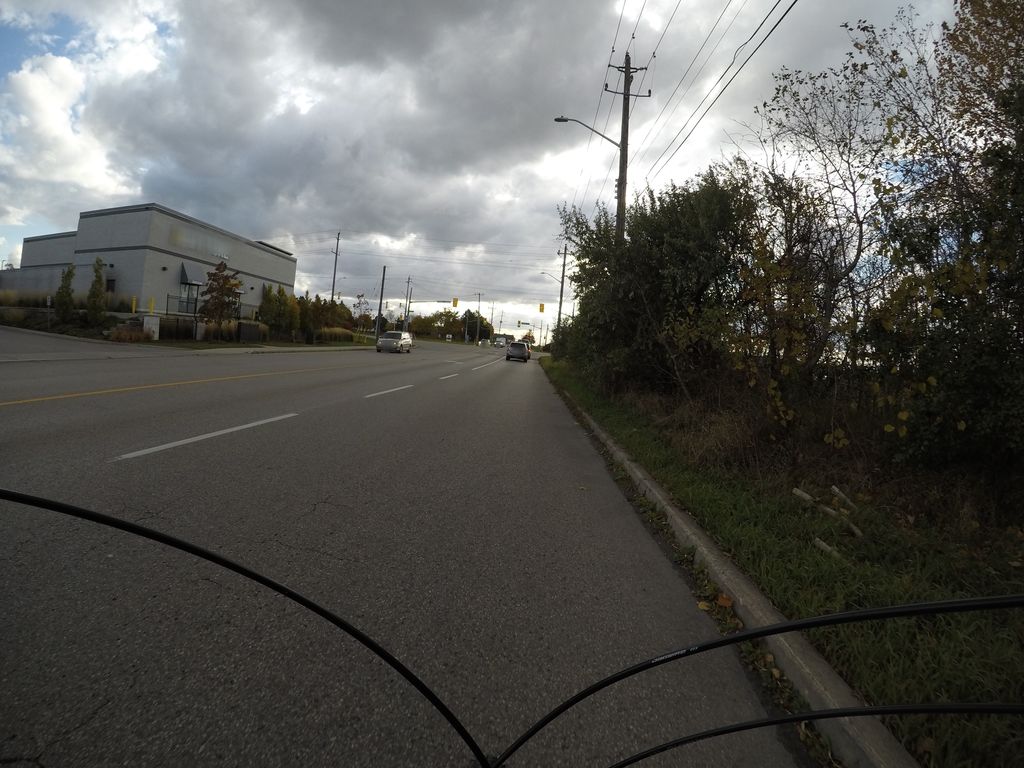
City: kitchener-waterloo